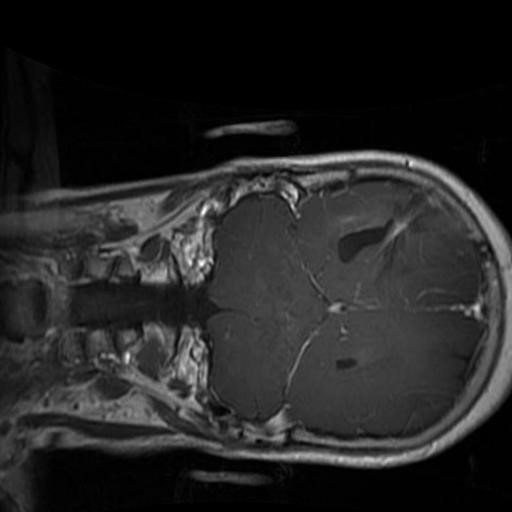
Label: brain_glioma